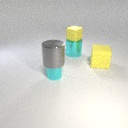
small cyan metal cylinder below large gray metal cylinder